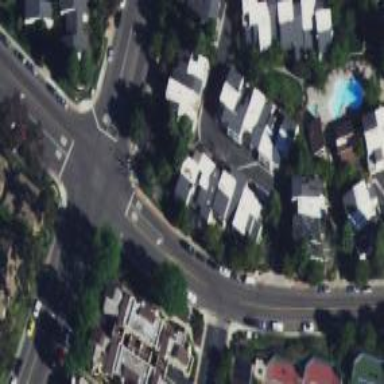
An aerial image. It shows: Living street.